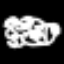
Label: squiggle